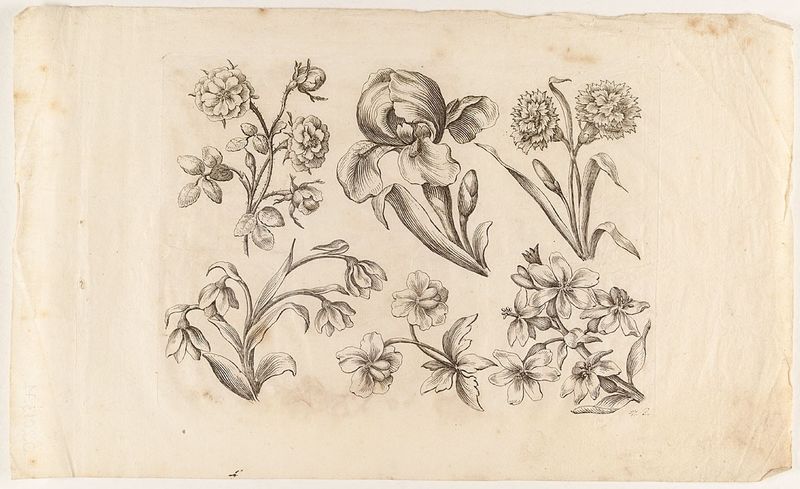
Titel: Streublumen
Künstler: Johann Christoph Schmidhammer
Standort: Hamburg
Institution: Museum für Kunst und Gewerbe Hamburg
Schlagwörter: blätter, blumen, grau, schwarz, weiss, zeichnung, blüten, rose, rosen, falten, pflanzen, papier, grafik, graphik, fotografie, photographie, tulpe, druckgraphik, druckgrafik, stich, nelke, glöckchen, maiglöckchen, sechs, kupferstich, botanik, glockenblume, orchidee, gerippt, reproduktionen, druckerzeugnisse, blüte, ornamentstich